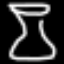
Label: hourglass